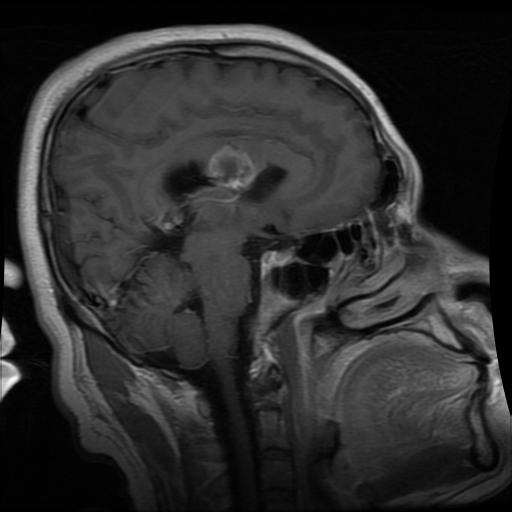
Label: glioma